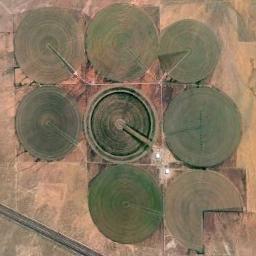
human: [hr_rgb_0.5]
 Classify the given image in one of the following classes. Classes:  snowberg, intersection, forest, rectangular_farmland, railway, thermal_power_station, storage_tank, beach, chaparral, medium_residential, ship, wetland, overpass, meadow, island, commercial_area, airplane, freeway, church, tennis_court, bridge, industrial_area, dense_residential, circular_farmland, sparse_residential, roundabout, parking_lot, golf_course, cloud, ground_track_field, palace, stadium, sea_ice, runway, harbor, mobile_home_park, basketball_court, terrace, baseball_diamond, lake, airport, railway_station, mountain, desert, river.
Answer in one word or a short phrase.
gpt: circular_farmland